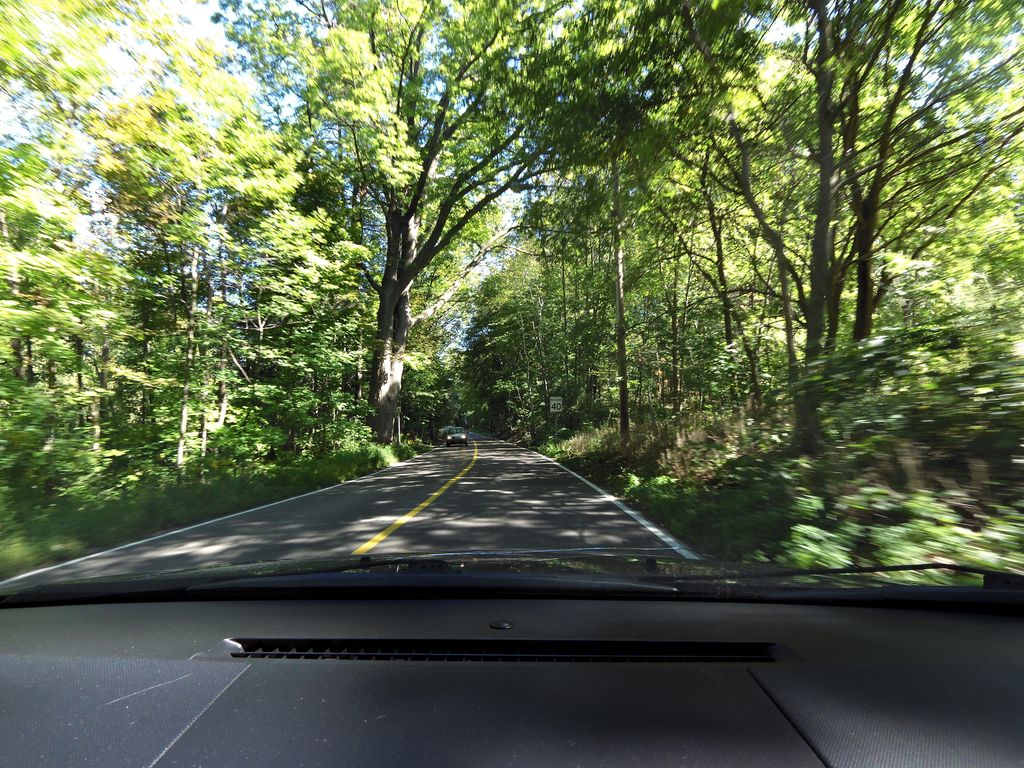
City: hamilton